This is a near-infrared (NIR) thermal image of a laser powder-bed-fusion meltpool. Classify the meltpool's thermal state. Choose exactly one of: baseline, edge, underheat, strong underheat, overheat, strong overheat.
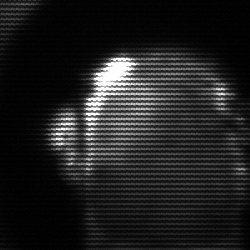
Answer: baseline